Aerial crown-view tile of a tropical tree (Barro Colorado Island, Panama), acquired 20241112:
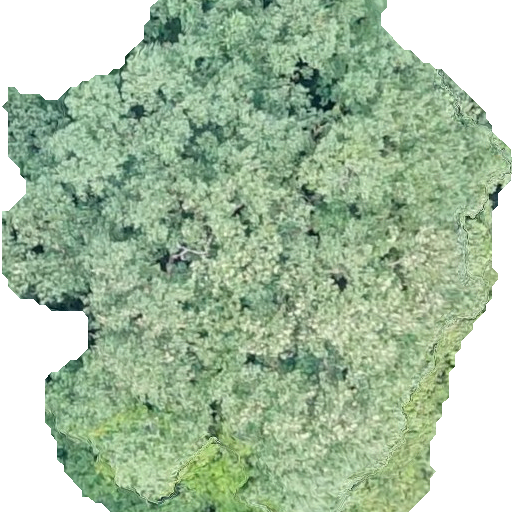
Species: Hieronyma alchorneoides
GBIF accepted scientific name: Hieronyma alchorneoides
Crown area: 337.914 m²